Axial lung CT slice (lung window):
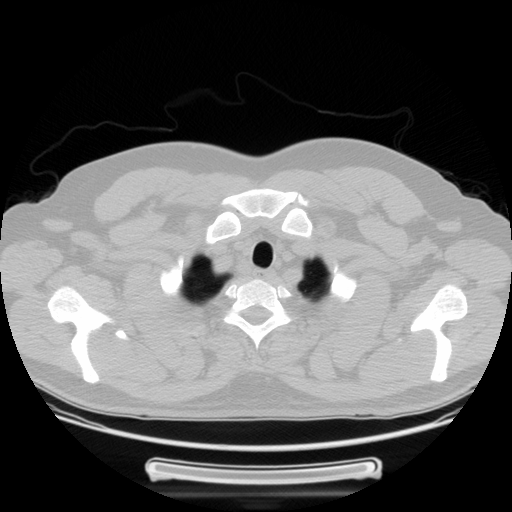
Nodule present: no